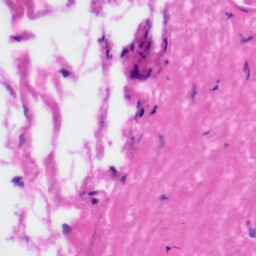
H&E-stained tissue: Tonsil